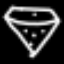
Label: diamond